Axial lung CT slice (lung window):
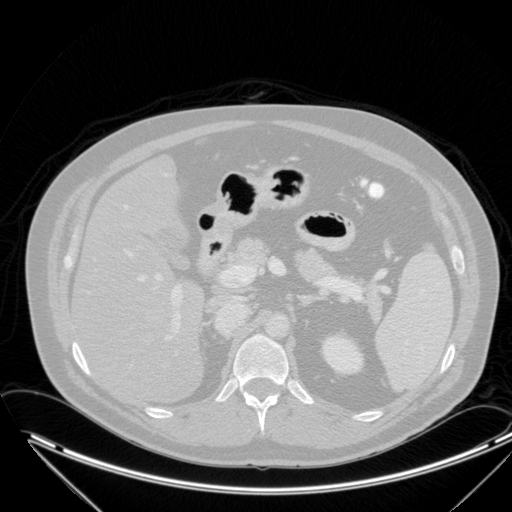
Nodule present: no